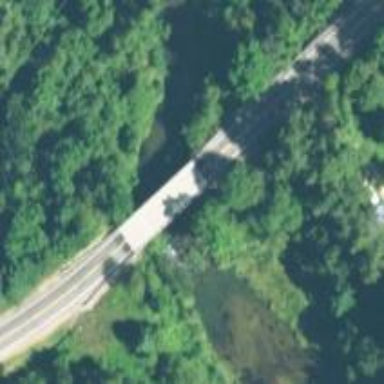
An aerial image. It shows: Secondary road with bridge.